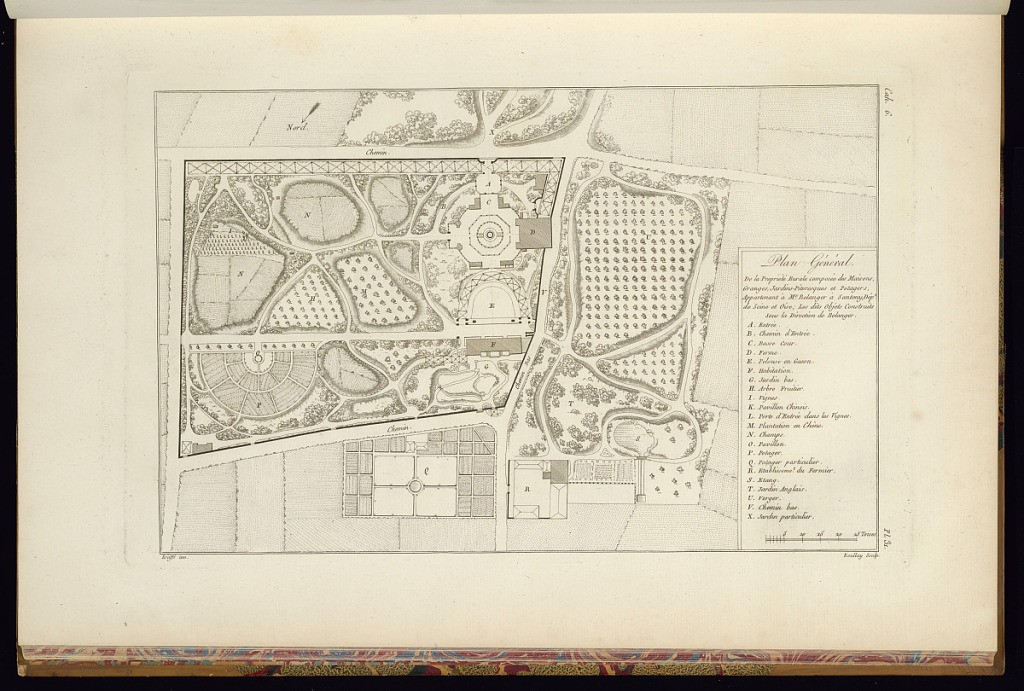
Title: Plan Général De la Propriété Rurale composée des Maisons Granges, Jardins-Pitoresques et Potagers Appartenant à Me. Belanger à Santeny
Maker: Jean-Charles Krafft, French, 1764 - 1833
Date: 1812
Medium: Etching and engraving on paper
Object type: Print
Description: A general plan view of gardens featuring buildings, and planting, with legend to the right describing each of the sections of the plan. The plate is titled, numbered, and signed.